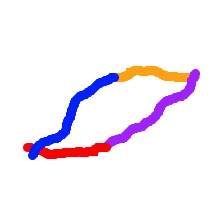
Shape: parallelogram